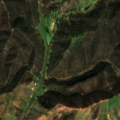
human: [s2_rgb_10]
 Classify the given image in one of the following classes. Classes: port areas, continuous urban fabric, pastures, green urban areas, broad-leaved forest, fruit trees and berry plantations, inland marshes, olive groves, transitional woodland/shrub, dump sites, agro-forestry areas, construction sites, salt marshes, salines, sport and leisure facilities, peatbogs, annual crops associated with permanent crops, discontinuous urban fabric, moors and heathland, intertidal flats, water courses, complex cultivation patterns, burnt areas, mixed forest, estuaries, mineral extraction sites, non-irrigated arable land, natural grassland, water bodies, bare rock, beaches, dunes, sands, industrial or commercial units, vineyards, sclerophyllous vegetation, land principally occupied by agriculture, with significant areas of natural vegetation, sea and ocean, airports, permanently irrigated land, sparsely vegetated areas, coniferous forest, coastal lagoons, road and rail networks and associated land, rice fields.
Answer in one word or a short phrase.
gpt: non-irrigated arable land, complex cultivation patterns, land principally occupied by agriculture, with significant areas of natural vegetation, broad-leaved forest, transitional woodland/shrub